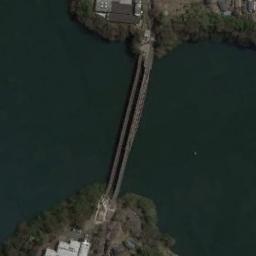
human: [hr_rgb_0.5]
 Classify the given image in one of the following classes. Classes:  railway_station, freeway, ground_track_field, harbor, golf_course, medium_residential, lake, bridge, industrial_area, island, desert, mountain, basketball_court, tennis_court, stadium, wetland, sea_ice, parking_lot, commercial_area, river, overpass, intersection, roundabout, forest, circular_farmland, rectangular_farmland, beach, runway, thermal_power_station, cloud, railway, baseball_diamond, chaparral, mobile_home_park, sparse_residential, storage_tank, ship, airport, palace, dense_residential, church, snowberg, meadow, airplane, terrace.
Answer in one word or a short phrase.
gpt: bridge